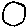
Label: circle